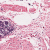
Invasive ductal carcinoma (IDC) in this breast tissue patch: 0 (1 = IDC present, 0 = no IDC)